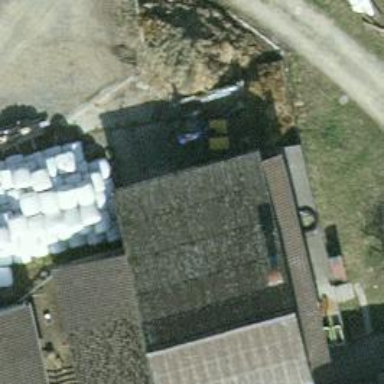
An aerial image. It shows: Barn.